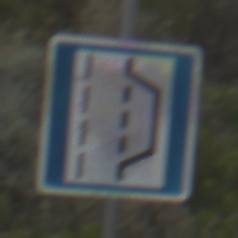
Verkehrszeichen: NothalteUndPannenbucht
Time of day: Midday
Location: Outdoor (Nature)
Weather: Overcast
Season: NotSpecified
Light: Natural